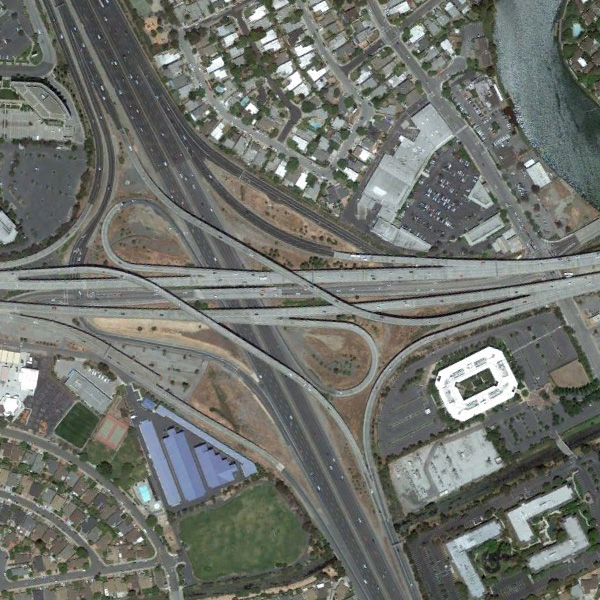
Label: Viaduct